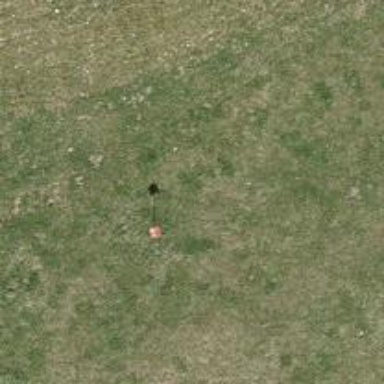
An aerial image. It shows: Pole supporting roof covering pipeline marker.